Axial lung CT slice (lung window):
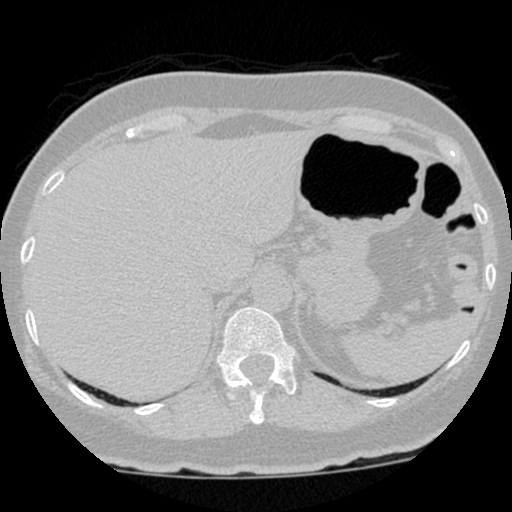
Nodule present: no